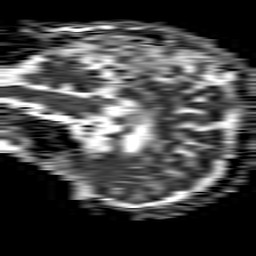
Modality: ADC
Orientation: sagittal
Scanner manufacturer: philips
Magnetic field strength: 1.5 T
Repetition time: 4.6 s
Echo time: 0.08517 s